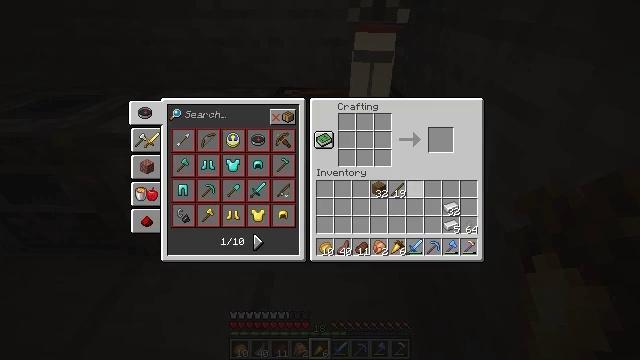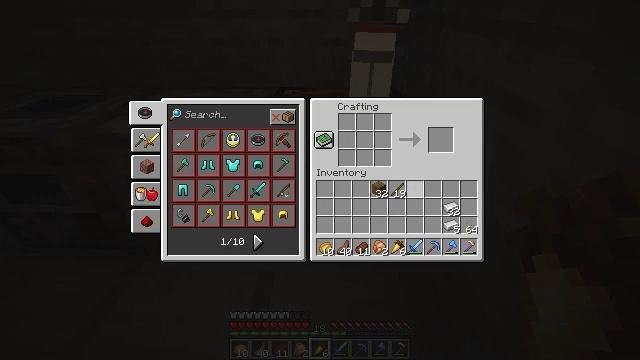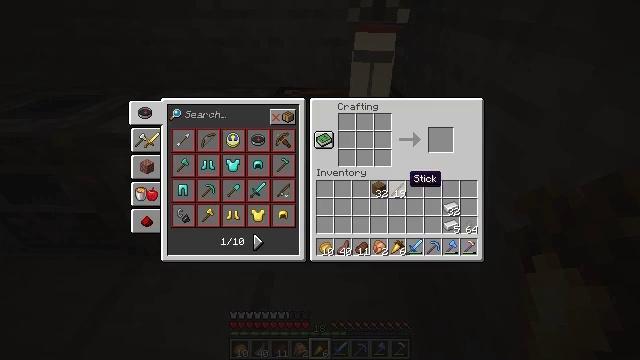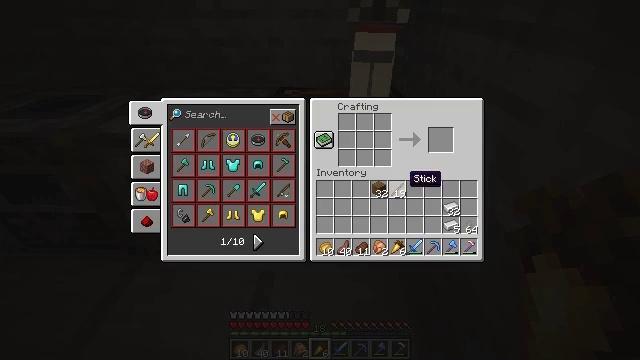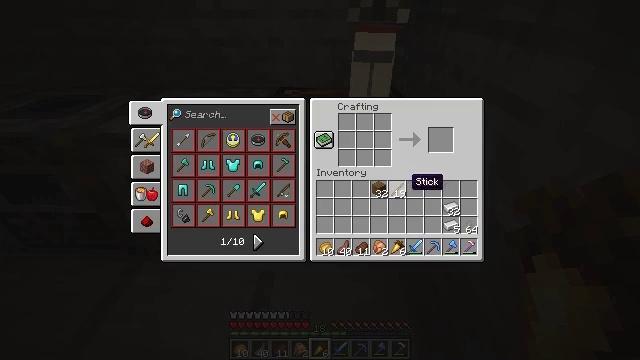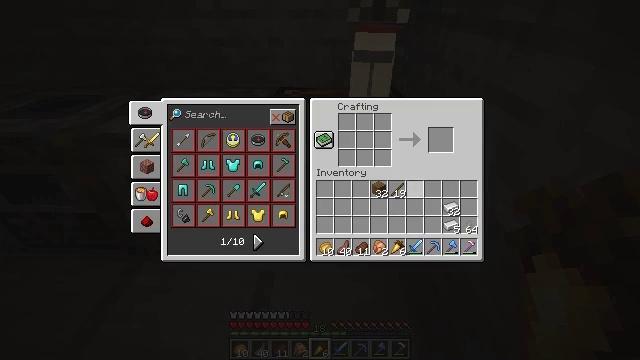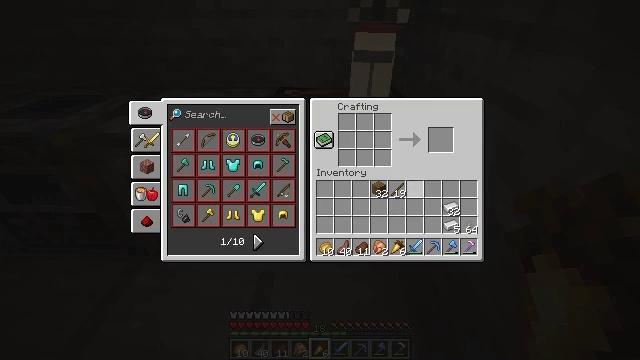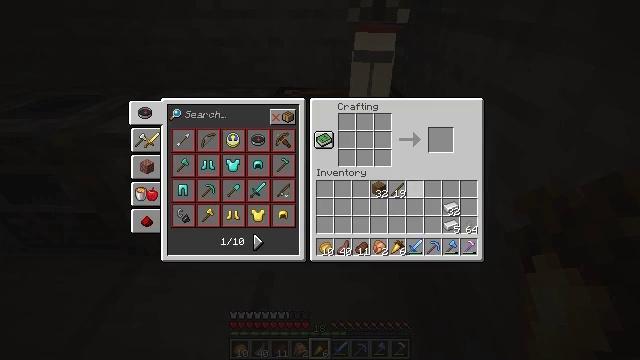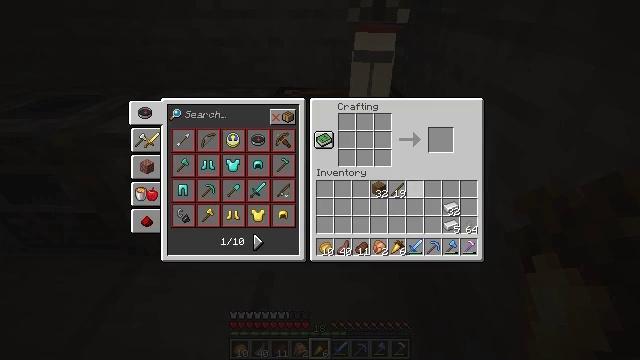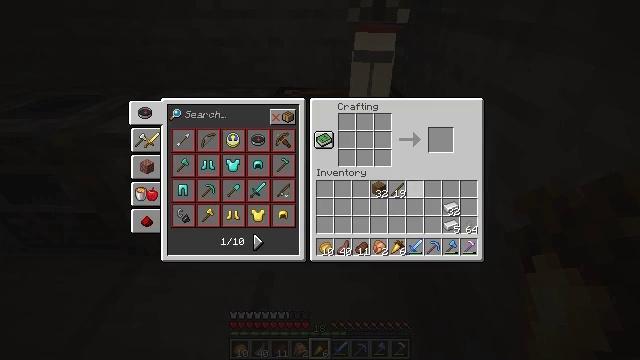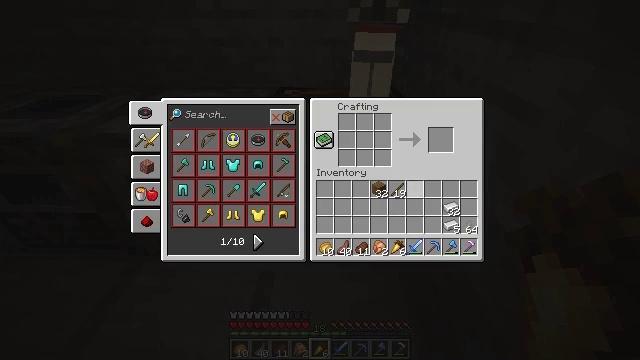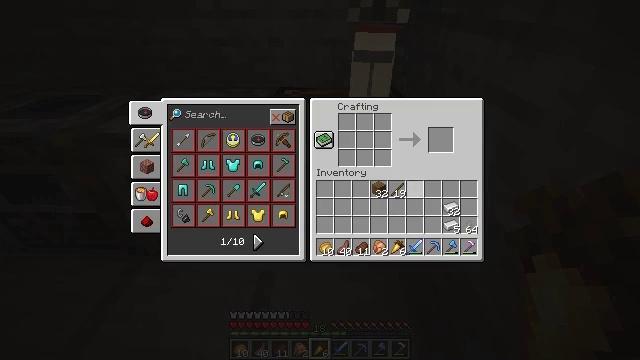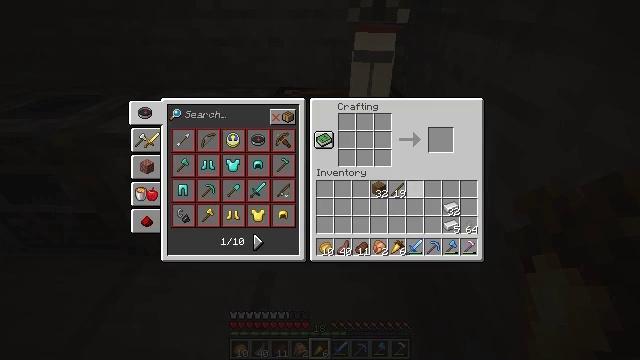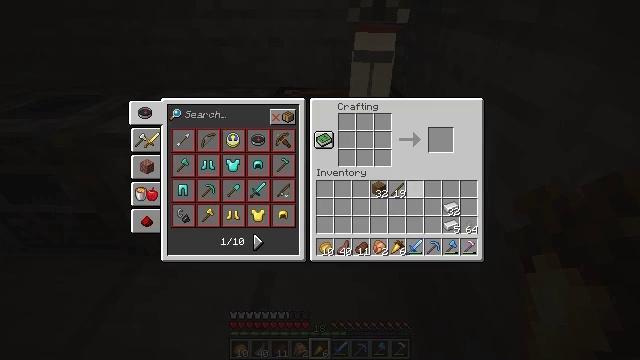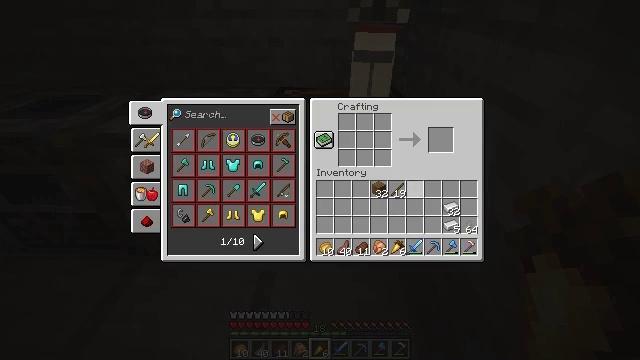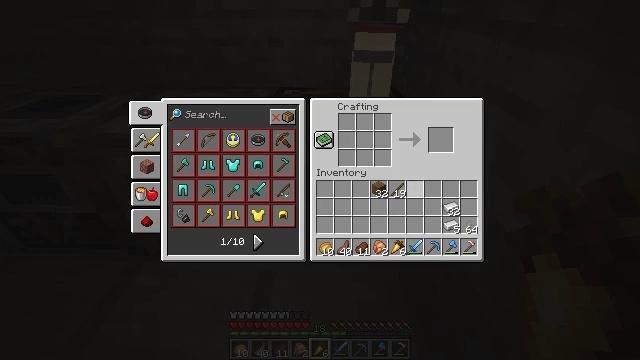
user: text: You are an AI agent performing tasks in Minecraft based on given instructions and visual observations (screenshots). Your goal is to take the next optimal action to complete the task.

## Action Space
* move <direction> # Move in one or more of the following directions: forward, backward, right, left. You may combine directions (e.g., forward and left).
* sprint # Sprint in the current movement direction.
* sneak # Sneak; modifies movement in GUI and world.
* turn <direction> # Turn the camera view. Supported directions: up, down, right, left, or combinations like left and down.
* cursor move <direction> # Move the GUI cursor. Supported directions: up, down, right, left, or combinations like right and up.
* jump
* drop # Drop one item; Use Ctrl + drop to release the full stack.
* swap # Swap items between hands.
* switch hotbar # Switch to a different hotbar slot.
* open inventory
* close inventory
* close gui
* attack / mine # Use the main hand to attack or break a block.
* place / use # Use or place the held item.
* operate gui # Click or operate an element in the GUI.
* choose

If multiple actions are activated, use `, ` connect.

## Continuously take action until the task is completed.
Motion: motion action
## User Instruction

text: Combine a chest and tripwire hook to craft a trapped chest.
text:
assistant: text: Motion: turn left
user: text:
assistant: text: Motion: no_op
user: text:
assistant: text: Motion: no_op
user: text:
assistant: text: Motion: no_op
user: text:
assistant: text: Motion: turn right
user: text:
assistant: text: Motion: no_op
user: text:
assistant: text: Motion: no_op
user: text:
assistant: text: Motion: no_op
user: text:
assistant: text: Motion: no_op
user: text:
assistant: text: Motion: no_op
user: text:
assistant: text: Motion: no_op
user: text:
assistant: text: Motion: no_op
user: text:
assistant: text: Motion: no_op
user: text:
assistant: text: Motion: no_op
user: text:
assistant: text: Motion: no_op
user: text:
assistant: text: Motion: no_op
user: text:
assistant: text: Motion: no_op
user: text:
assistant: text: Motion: no_op
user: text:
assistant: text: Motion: no_op
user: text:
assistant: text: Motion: no_op
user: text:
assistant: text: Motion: no_op
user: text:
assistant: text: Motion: no_op
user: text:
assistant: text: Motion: no_op
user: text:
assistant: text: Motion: no_op
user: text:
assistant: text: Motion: no_op
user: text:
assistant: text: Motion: no_op
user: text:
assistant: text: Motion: no_op
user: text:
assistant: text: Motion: turn left
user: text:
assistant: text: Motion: turn left
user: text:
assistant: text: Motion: turn left